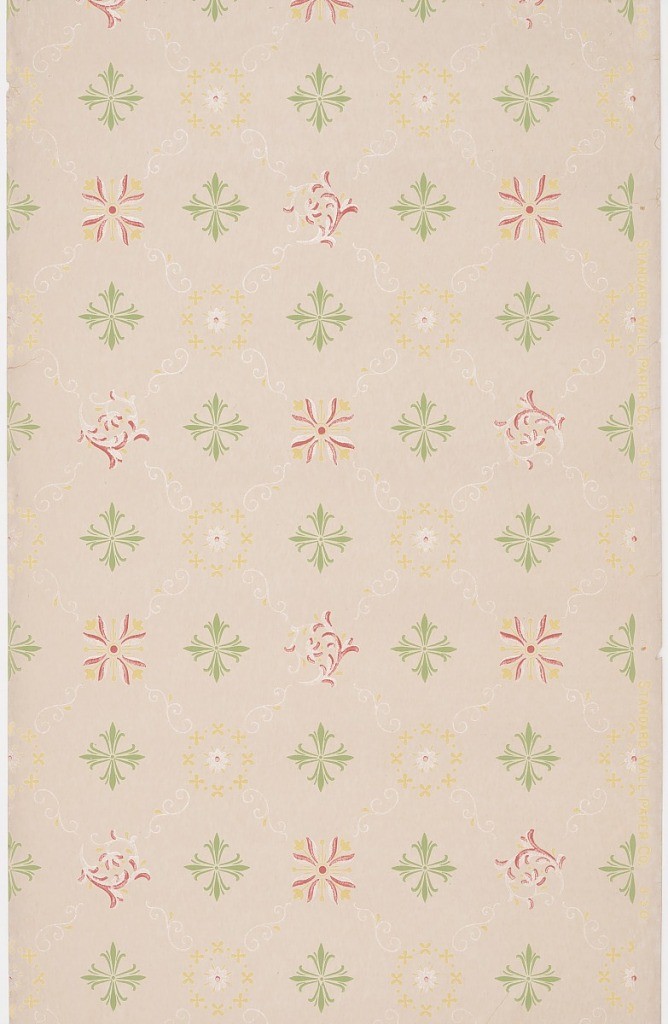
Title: Ceiling paper
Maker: Standard Wall-Paper Company, Standard Wall-Paper Company, Pittsburgh, Pennsylvania
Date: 1905–1915
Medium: Machine-printed paper, liquid mica
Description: Pattern containing four different motifs with every second motif linked together for foliate scrolls forming a trellis pattern. Printed in green, yellow, and white mica on a tan ground.